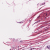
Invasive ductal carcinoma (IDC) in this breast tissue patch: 1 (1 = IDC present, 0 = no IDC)